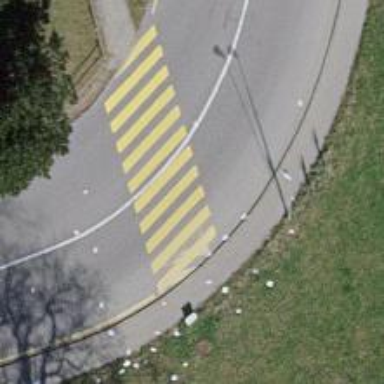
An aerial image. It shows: Marked crossing on footway.